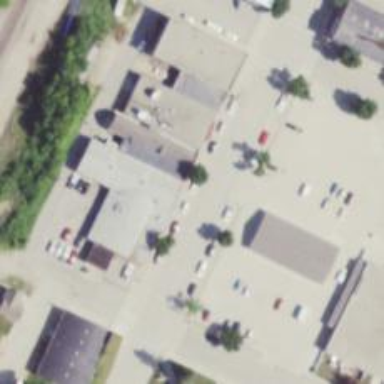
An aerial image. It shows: Veterinary facility.